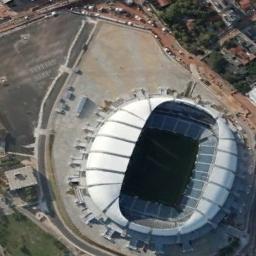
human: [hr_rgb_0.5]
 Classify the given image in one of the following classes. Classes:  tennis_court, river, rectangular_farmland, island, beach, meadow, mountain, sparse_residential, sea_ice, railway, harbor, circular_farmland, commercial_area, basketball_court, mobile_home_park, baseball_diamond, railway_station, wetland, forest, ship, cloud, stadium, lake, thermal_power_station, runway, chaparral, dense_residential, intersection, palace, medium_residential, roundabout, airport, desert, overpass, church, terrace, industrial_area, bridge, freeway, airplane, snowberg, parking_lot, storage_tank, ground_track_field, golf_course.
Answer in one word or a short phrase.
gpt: stadium